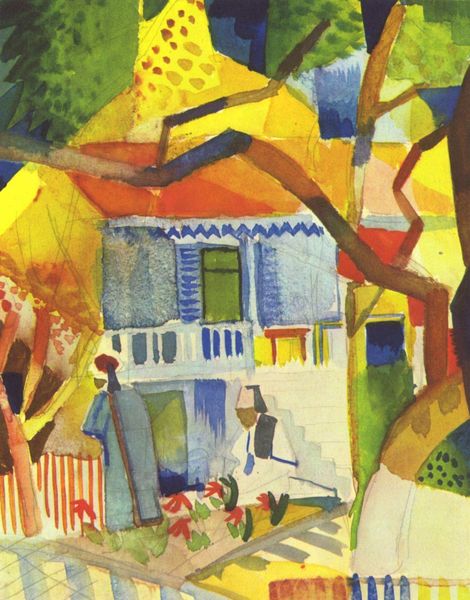
Titel: Innenhof des Landhauses in St. Germain
Künstler: August Macke
Standort: Bonn
Institution: Kunstmuseum
Schlagwörter: baum, blau, blätter, dunkel, gemälde, himmel, mann, schatten, umhang, weiß, aquarell, bäume, gelb, grün, komposition, kubismus, kubistisch, landschaft, menschen, sitzen, äste, blumen, braun, bunt, fenster, hell, hut, hüte, licht, mitte, männer, orange, terasse, tür, blüten, dach, haus, rot, weg, zaun, expressionismus, kappe, kappen, kleidung, mensch, ast, stamm, zweige, sonne, gewand, mantel, pflanzen, fensterläden, garten, farbig, süden, warm, abstrakt, afrika, farben, flächen, modern, farbe, linien, türe, treppe, tulpen, duktus, streifen, stufen, exotisch, wasserfarben, fensterladen, orient, kittel, macke, pinselstrich, flecken, fries, kontraste, zickzack, struktur, beet, turban, arabien, stam, araber, marokko, tunis, fenser, grundfarben, fes, umgebung, august macke, fez, nordafrika, tunesien, terrorismus, kobra, tunisreise